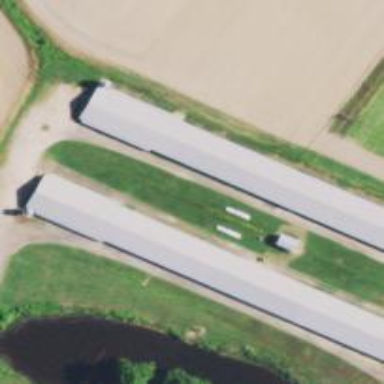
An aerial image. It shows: Farm auxiliary building.